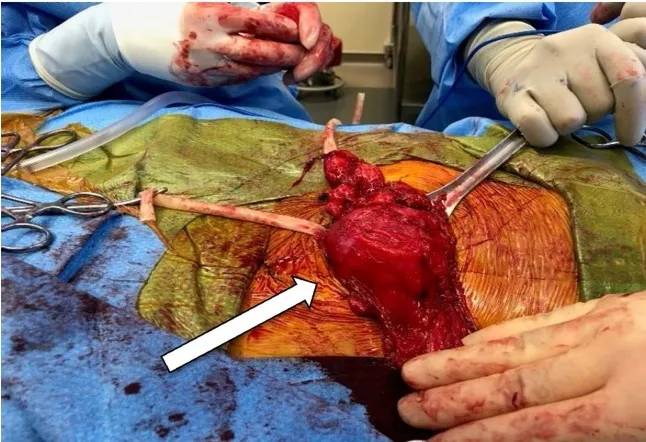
A. Left inguinal incision seen (patient's head is to the right of the photo, the patient's feet to the left of the photo); bladder starting to distend as the bladder catheter was being filled with sterile saline. Penrose drain seen around the inguinal cord structures.
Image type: medical_photograph (other_medical_photograph)